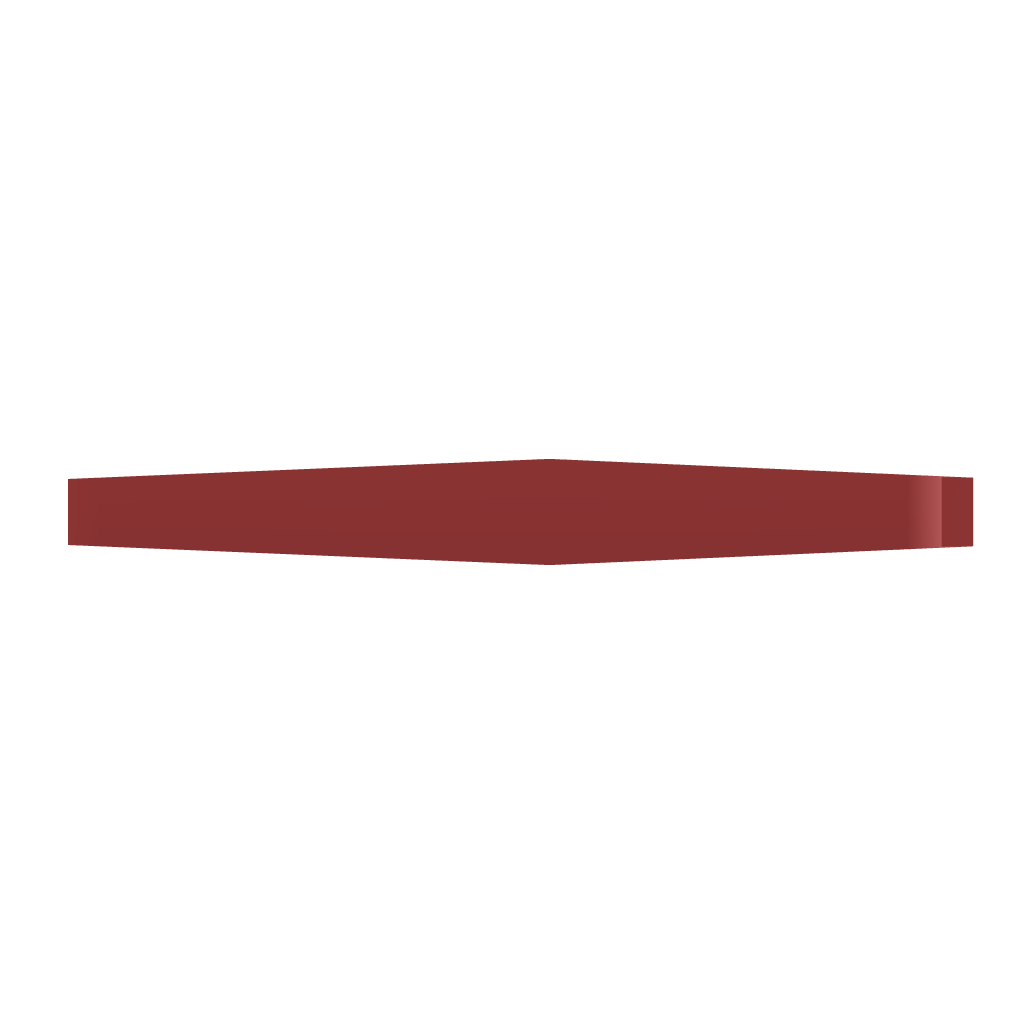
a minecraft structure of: Nether tree bad low quality